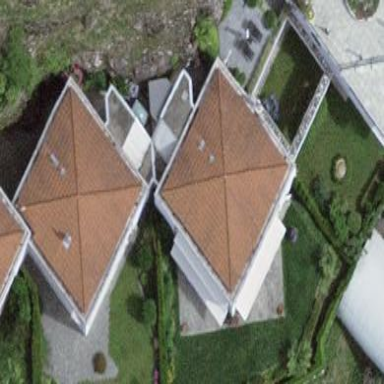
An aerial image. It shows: Building with pyramidal roof shape.